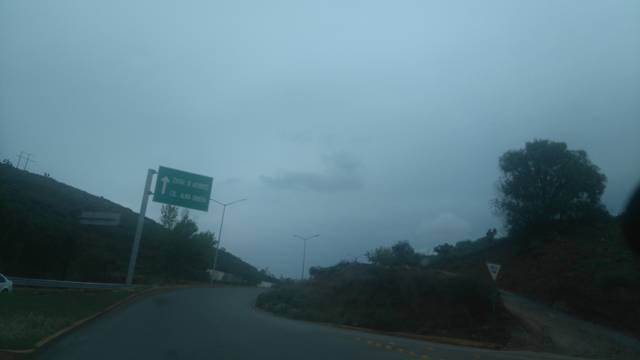
Region: Mexico
Coordinates: 22.761, -102.558